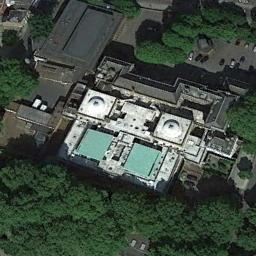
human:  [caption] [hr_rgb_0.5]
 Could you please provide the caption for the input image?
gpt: There is a church surrounded by some trees with a parking lot beside .

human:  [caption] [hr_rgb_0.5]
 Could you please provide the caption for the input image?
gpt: The white church with two circular towers is surrounded by some trees .

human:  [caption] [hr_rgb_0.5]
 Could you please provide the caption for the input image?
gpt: This is a church  There are many trees in front of it .

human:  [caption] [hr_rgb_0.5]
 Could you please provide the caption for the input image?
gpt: A cathedral with a gray roof  The main house in the middle of the church has a white round roof  There are many trees and parked vehicles around the church .

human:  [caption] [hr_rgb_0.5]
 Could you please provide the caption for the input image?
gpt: There are many trees near the church .